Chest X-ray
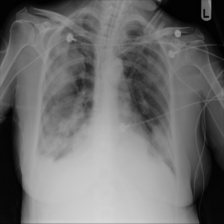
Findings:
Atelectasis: negative
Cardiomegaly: negative
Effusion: positive
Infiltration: positive
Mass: positive
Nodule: negative
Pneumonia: negative
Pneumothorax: negative
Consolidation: negative
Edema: negative
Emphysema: negative
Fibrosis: negative
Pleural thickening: negative
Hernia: negative